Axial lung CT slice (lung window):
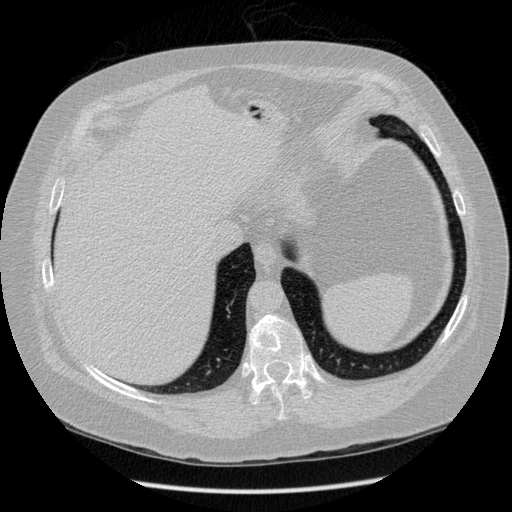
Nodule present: no